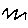
Label: zigzag